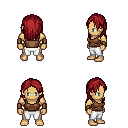
a pixel art fantasy rpg character, male body template, human, tanned skin, brown pirate shirt, white pants, brunette long hairstyle, leather bracers, four views (front, back, left, right), 2x2 character sprite sheet, small pixel art, hard edges, no anti-aliasing